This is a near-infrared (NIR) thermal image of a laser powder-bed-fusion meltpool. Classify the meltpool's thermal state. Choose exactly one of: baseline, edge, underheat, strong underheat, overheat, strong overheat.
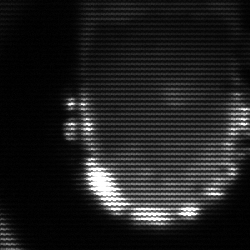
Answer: baseline